Field crop: maize
Growth stage: 2
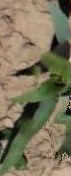
Species: maize